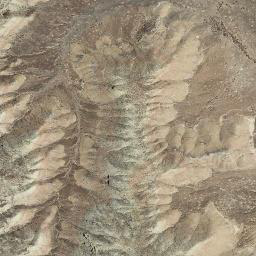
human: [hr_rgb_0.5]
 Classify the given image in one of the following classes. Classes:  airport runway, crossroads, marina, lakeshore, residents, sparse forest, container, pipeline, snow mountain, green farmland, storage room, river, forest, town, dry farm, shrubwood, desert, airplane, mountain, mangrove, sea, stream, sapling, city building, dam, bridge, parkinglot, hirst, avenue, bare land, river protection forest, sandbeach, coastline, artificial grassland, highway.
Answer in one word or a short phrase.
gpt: mountain